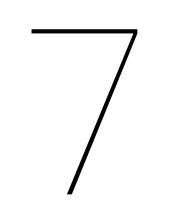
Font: Poppins-Thin